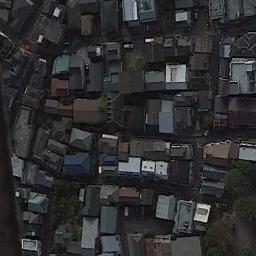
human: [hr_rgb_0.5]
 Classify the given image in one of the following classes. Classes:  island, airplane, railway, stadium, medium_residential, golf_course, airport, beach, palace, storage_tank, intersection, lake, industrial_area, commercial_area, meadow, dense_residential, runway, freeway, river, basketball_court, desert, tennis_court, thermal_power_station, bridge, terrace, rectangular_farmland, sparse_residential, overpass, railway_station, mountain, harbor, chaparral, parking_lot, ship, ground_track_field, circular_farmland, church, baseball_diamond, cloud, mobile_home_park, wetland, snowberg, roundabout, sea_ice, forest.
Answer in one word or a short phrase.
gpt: dense_residential